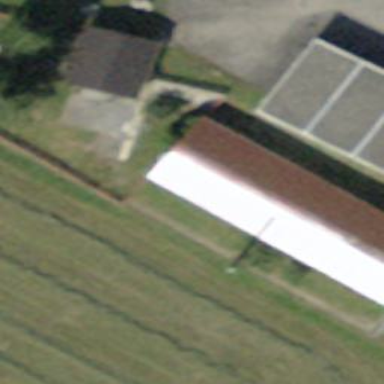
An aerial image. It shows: Shed.